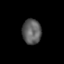
Tissue: lung
Cell type: Epithelial cells
Senescence score: 0.1162
Nuclear area (px): 464
Mean DAPI intensity: 94.573